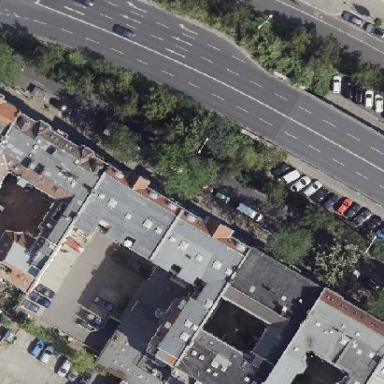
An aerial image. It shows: Building consisting of apartments.